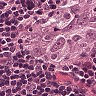
Metastatic tissue present: yes